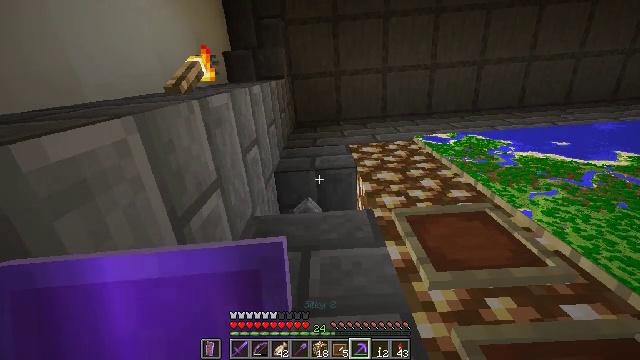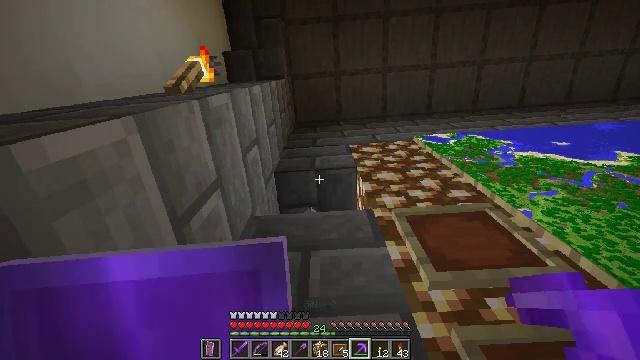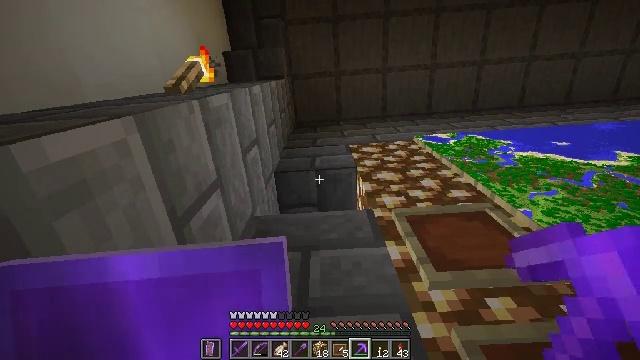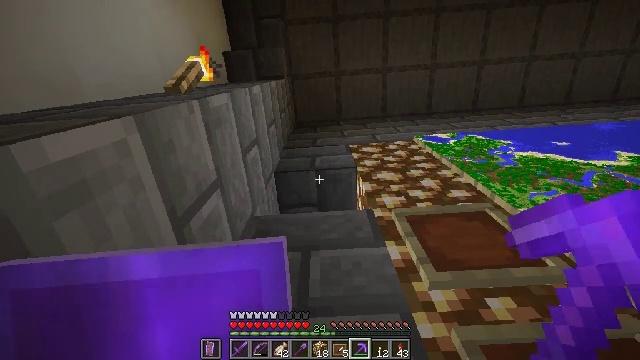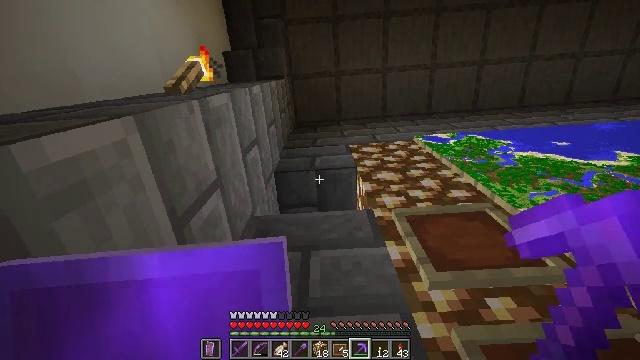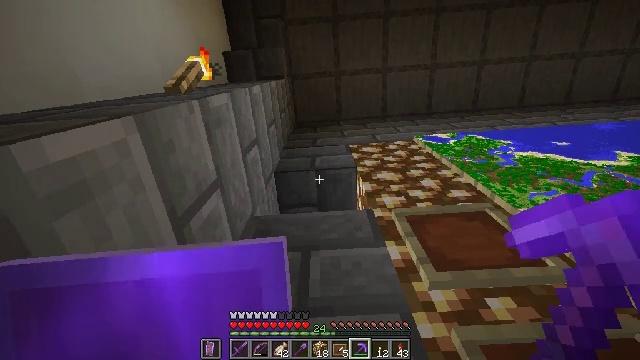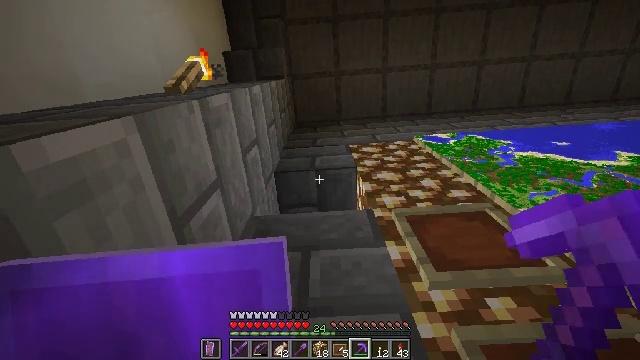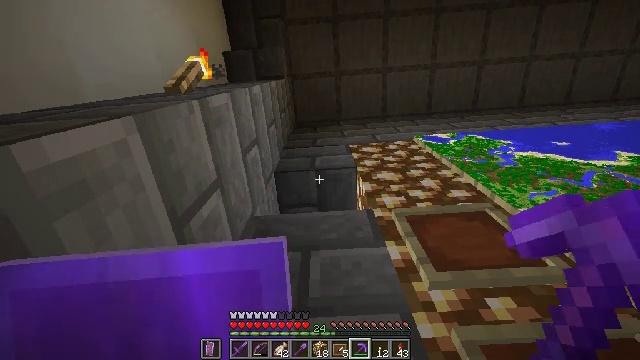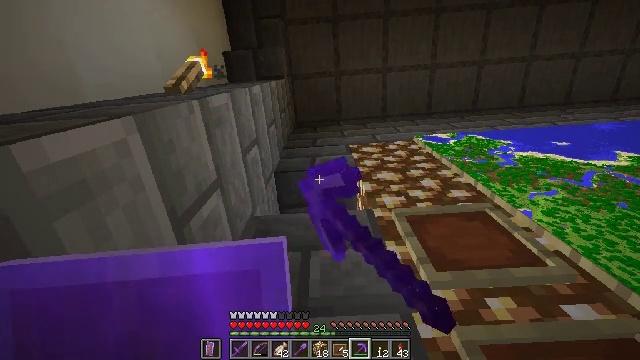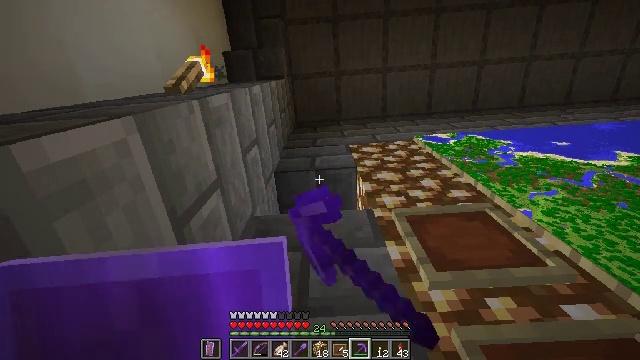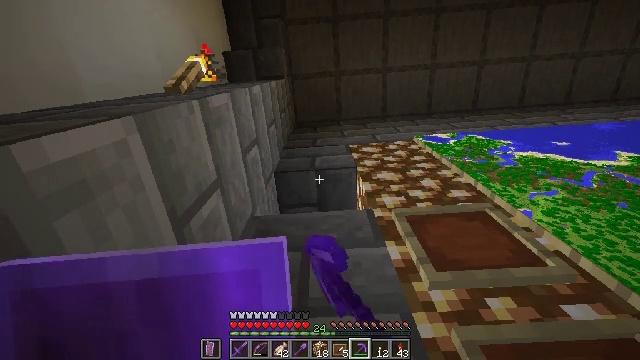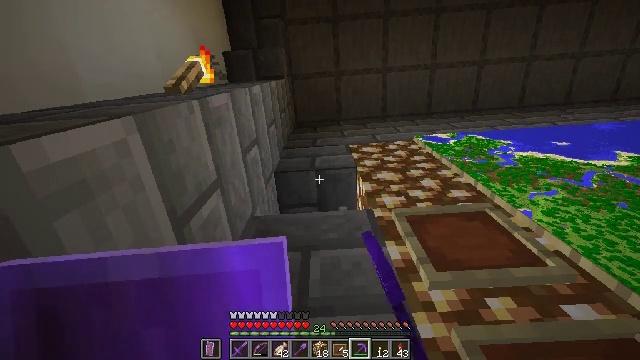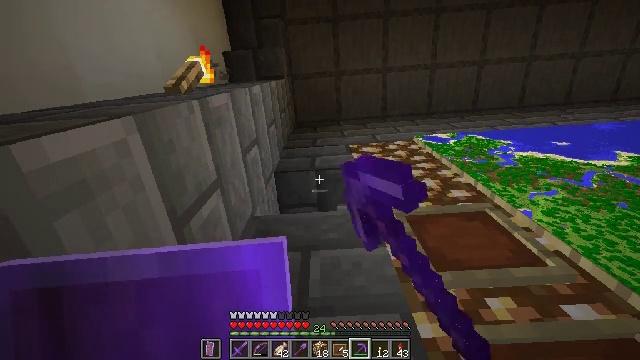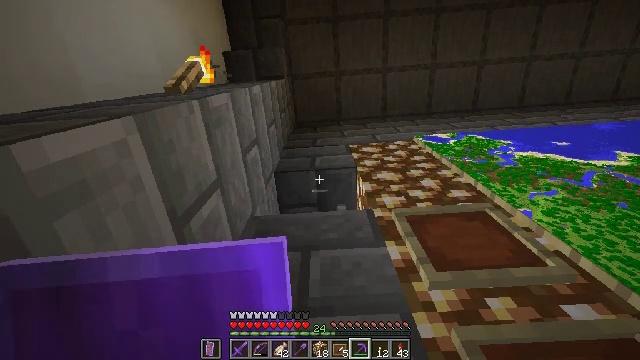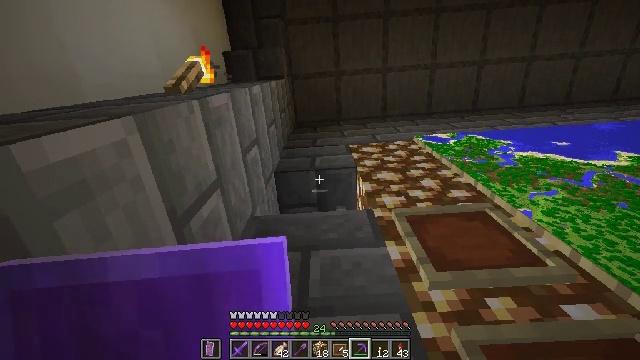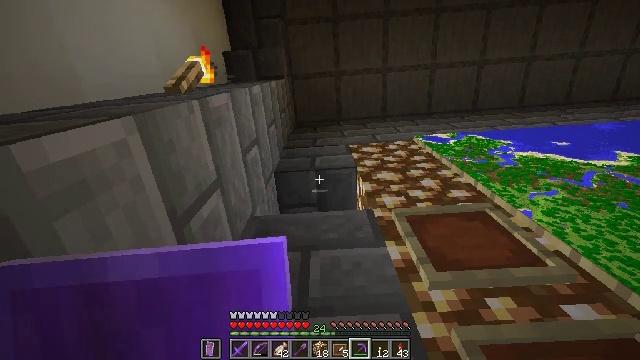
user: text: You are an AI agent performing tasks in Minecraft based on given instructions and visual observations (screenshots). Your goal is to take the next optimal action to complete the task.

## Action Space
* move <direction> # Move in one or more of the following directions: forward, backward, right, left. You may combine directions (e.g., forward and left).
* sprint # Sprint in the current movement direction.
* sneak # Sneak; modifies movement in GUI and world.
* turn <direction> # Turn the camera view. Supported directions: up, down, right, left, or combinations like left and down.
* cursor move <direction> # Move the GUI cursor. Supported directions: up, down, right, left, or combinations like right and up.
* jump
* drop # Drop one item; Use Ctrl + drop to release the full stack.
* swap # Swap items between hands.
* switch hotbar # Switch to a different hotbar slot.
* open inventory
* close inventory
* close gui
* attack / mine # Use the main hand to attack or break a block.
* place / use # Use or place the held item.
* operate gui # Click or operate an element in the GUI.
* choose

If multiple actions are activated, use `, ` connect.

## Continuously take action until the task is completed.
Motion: motion action
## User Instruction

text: Break the stone bricks to collect them.
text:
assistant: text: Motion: no_op
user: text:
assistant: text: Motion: no_op
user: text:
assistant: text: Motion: no_op
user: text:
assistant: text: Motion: no_op
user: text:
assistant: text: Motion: no_op
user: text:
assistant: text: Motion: no_op
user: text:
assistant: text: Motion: attack / mine
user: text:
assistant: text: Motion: attack / mine
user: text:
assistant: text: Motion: attack / mine
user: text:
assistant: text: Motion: attack / mine
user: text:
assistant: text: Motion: attack / mine
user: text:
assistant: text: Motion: no_op
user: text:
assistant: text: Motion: no_op
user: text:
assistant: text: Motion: no_op
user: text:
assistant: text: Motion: no_op
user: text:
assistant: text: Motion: no_op
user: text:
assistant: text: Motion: no_op
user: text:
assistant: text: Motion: no_op
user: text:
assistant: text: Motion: attack / mine
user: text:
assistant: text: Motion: attack / mine
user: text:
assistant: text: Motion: attack / mine
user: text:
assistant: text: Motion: attack / mine
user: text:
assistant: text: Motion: no_op
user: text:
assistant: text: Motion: no_op
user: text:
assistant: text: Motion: no_op
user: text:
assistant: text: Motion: no_op
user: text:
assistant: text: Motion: no_op
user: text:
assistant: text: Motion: turn down
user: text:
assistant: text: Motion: turn down
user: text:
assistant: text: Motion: turn down